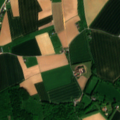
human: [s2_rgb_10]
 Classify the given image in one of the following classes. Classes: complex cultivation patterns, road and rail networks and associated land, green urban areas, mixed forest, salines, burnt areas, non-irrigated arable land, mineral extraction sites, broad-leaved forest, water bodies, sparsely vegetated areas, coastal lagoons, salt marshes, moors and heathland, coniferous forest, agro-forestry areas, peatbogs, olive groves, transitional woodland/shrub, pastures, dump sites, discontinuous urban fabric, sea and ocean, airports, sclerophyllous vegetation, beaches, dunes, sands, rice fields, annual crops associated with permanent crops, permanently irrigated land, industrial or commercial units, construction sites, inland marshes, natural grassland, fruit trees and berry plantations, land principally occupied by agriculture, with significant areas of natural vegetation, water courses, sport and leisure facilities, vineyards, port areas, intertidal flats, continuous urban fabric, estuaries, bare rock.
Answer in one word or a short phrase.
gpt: discontinuous urban fabric, non-irrigated arable land, complex cultivation patterns, land principally occupied by agriculture, with significant areas of natural vegetation, broad-leaved forest